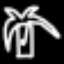
Label: palm tree